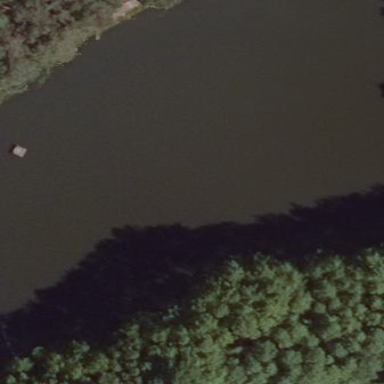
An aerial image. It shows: Pond with natural water.